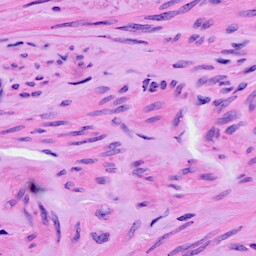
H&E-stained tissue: Ovarian